Question: In my application I parsed the data through NSXMLParser and made separate class to store that data from which i usually display the data. Everything works fine in simulator except the the title which is display in table cell with image. Images appears properly but the title not appear properly.
This is my code:-
'''
- (UITableViewCell *)tableView:(UITableView *)tableView cellForRowAtIndexPath:(NSIndexPath *)indexPath
{
static NSString *CellIdentifier = @"Cell";
UITableViewCell *cell = [tableView dequeueReusableCellWithIdentifier:CellIdentifier];
if (cell == nil) {
[[NSBundle mainBundle] loadNibNamed:@"TableCell3" owner:self options:NULL];
cell = nibLoadedCell;
}
NewsInfo *aNewsInfo = [appDelegate.newsArray objectAtIndex:indexPath.row];
titleLabel.text = aNewsInfo.title;
imageLabel.image = aNewsInfo.smallImageData;
return cell;
}
'''
and in this way i configured my TableCell3.xib
Now i want my title data in 2 rows in label of the TableCell3.
I already used both the way through xib attributes settings or through code.
Code which i used instead of this xib attributes settings are:-
'''
titleLabel.lineBreakMode = UILineBreakModeWordWrap;
titleLabel.numberOfLines = 2;
titleLabel.text = aNewsInfo.title;
'''
Now Can any one help me to figure out this prob i want to display my title in two rows of the table view cell.
Thanks in Advance.
My Data is showing in this way...![enter image description here][2]
So i want to display this title fully it show's partially right now...
i want to display in two lines...
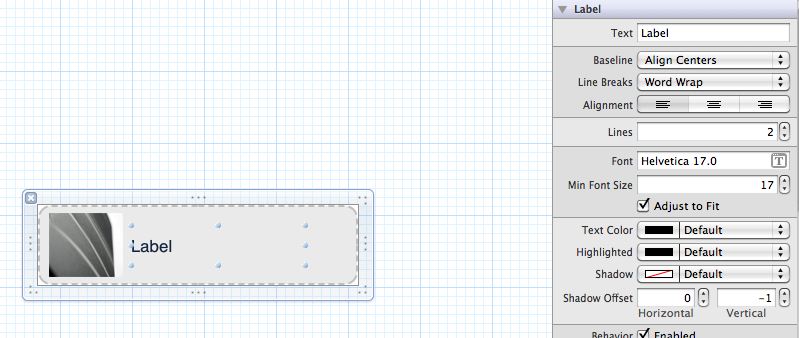
Answer: My guess is that you need to enlarge the label height.
Maybe the label height i not large enough to display 2 lines of text and that's could be the reason that you see only 1 line.
in interface builder try to enlarge the label height.
and maybe i am wrong ?
Good luck
Shani